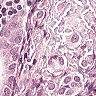
Metastatic tissue present: no